Question: Recently I had a problem with Photoshop CS4 but I solved the problem by turning off switchable graphics in System Preferences.
Is there any way to toggle switchable graphics with a program?

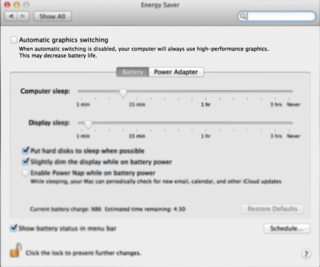
Answer: The best tool for this is Cody Krieger's <URL>, which not only allows forcing the setting from the menu bar, but also does a fine job of monitoring why your system has switched GPU modes.